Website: apple
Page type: billing-address
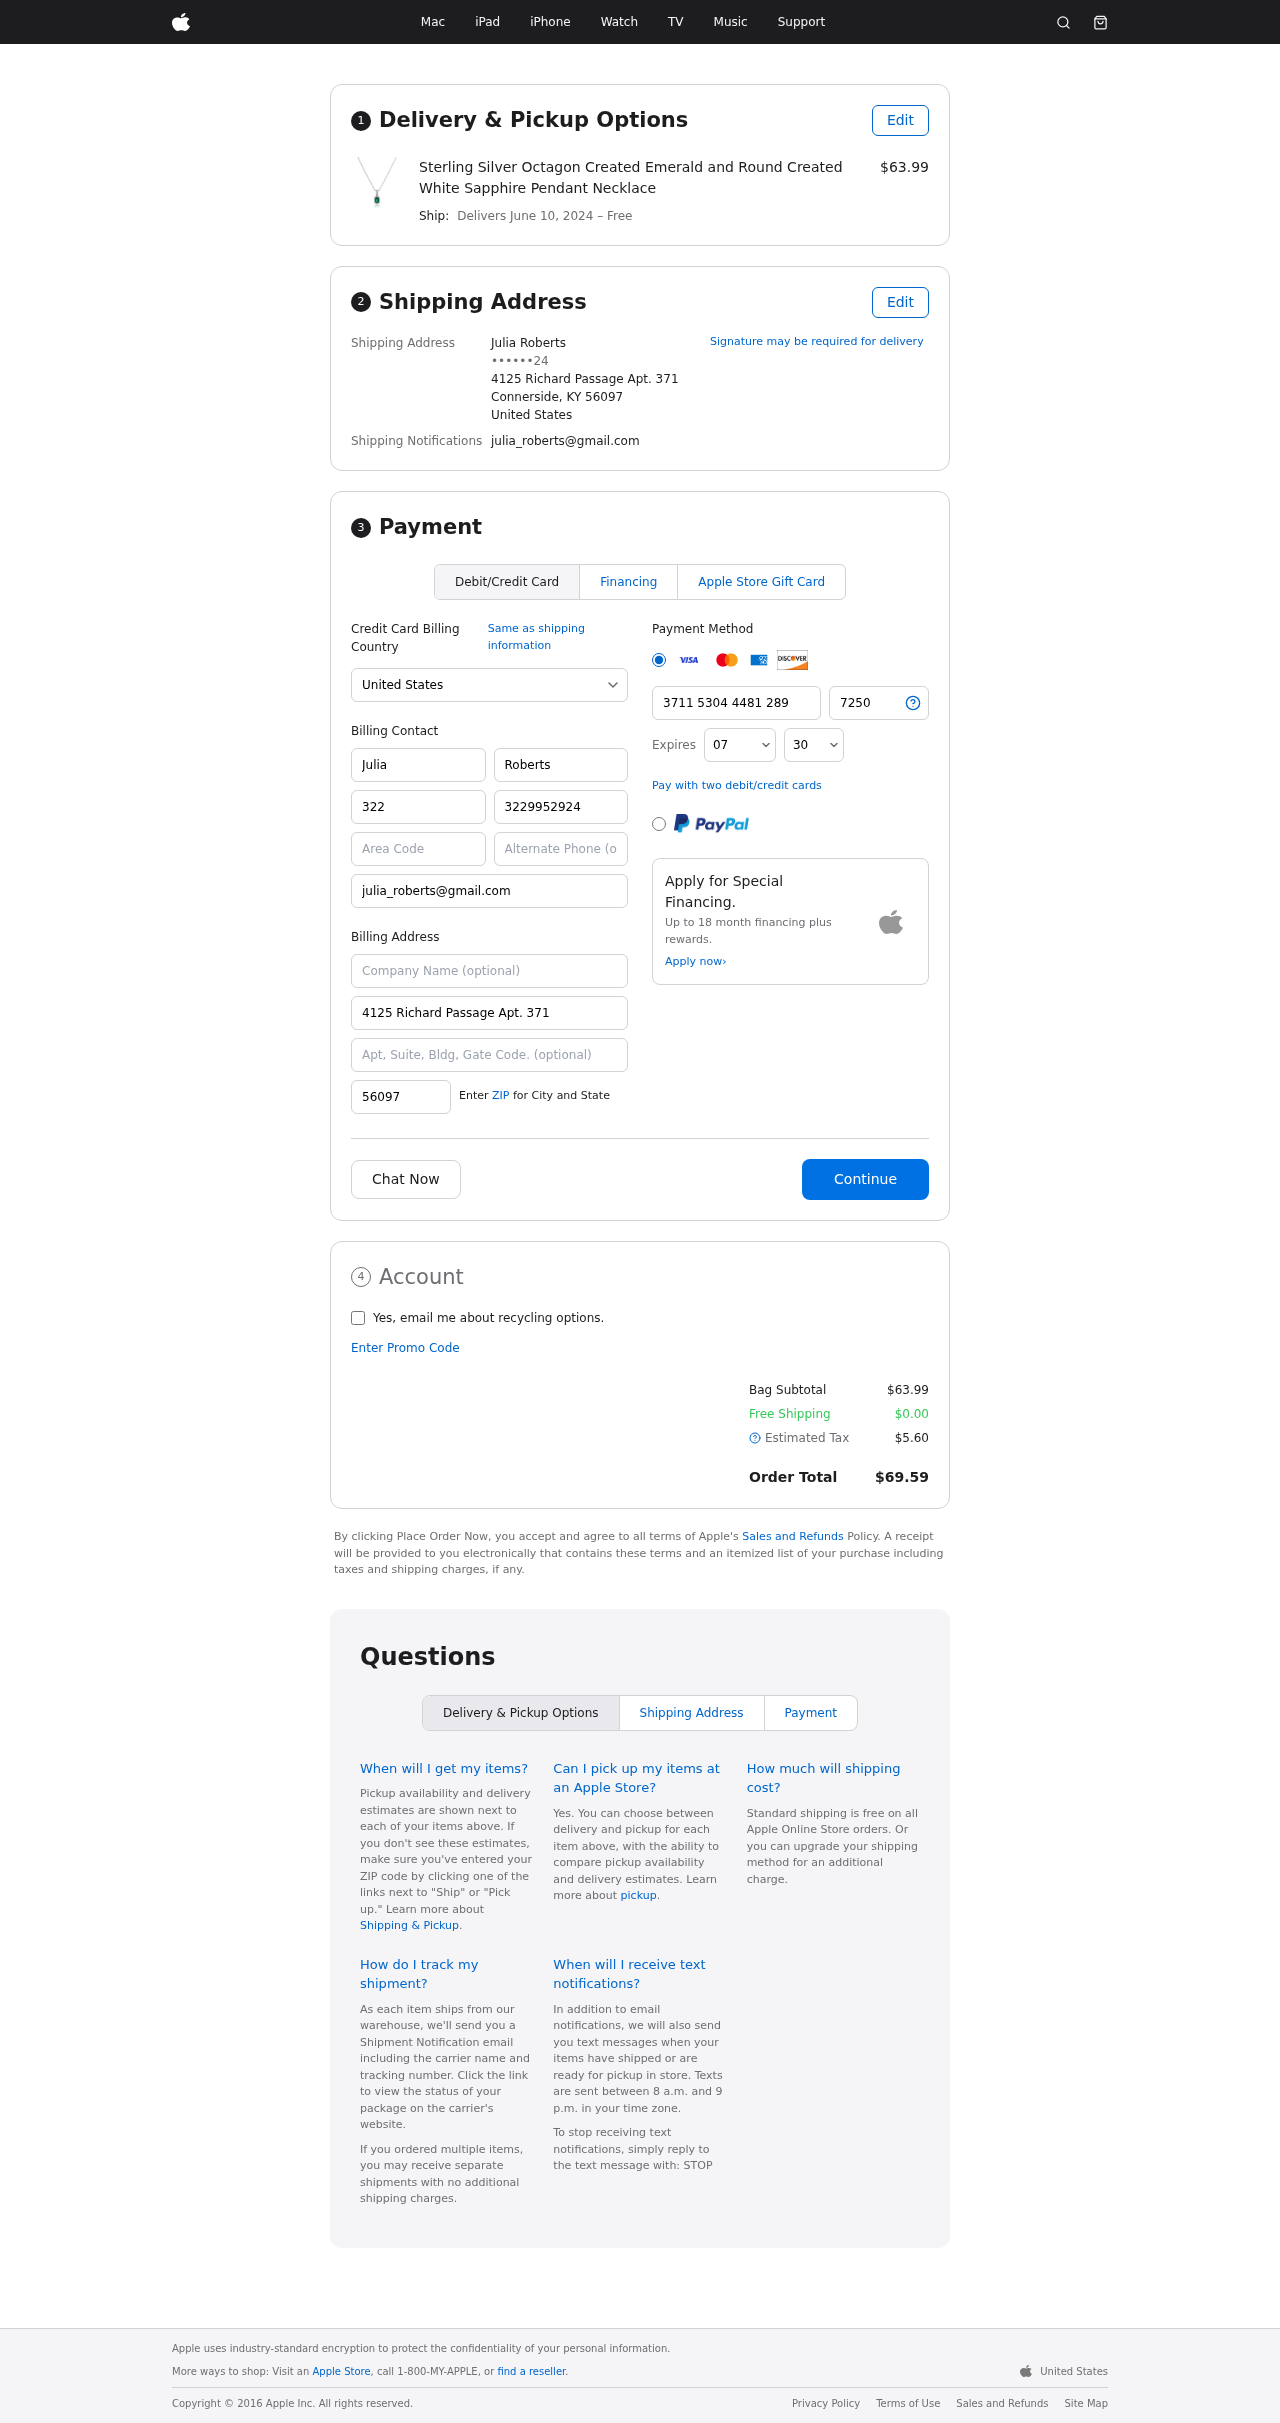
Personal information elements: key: PII_CARD_CVV
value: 7250
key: PII_CARD_EXPIRY_MONTH
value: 07
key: PII_CARD_EXPIRY_YEAR
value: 30
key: PII_CARD_NUMBER
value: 3711 5304 4481 289
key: PII_CITY_STATE_ZIP
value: Connerside, KY 56097
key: PII_COUNTRY
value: United States
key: PII_EMAIL
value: julia_roberts@gmail.com
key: PII_FULLNAME
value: Julia Roberts
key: PII_STREET
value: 4125 Richard Passage Apt. 371
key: PII_DOB_DAY
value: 24
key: PII_DOB_DAY_NUMERIC
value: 24
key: PII_BILLING_FIRSTNAME
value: Julia
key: PII_BILLING_LASTNAME
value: Roberts
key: PII_BILLING_PHONE_AREA
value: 322
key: PII_BILLING_PHONE
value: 3229952924
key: PII_BILLING_EMAIL
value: julia_roberts@gmail.com
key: PII_BILLING_STREET
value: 4125 Richard Passage Apt. 371
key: PII_BILLING_POSTCODE
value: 56097
Product elements: key: PRODUCT1_NAME
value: Sterling Silver Octagon Created Emerald and Round Created White Sapphire Pendant Necklace
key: PRODUCT1_PRICE
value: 63.99
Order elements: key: ORDER_DELIVERY_DATE
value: June 10, 2024
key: ORDER_SUBTOTAL
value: $63.99
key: ORDER_SHIPPING_COST
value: $0.00
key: ORDER_TAX
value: $5.60
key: ORDER_TOTAL
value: $69.59